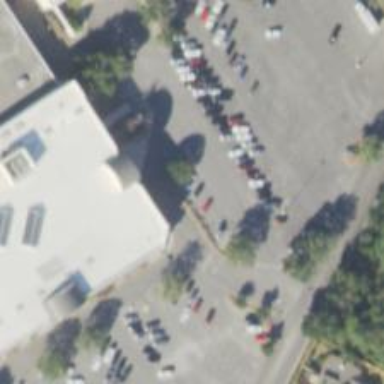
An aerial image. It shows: Parking space.